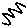
Label: zigzag